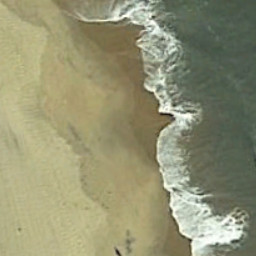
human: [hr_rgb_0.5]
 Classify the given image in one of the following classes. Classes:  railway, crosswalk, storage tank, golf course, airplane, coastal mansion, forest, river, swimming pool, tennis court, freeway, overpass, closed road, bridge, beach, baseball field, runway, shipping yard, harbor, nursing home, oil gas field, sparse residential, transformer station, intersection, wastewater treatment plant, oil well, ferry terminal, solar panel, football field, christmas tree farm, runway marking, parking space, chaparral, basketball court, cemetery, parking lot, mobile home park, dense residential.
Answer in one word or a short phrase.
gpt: beach